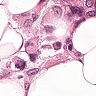
Metastatic tissue present: yes